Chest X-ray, AP view. Patient: 55 years old, sex F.
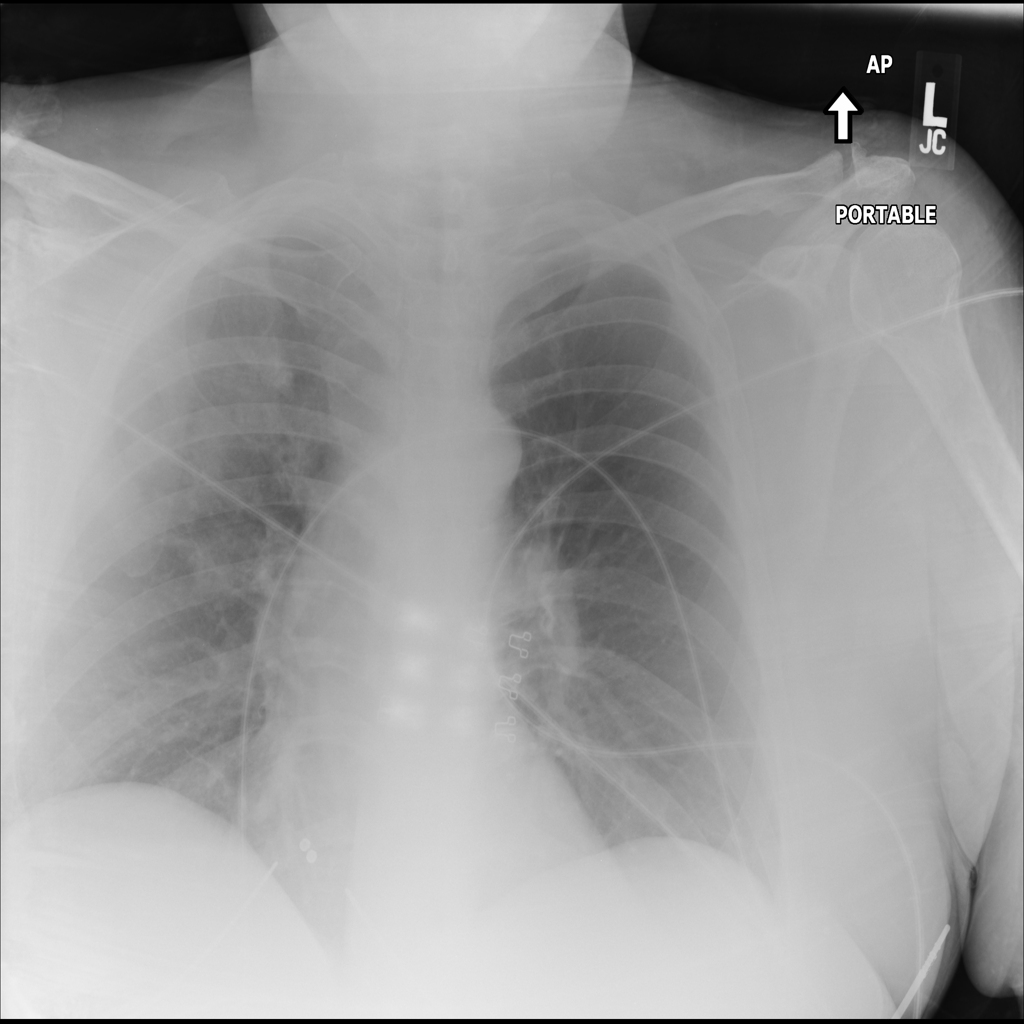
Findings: Infiltration, Nodule